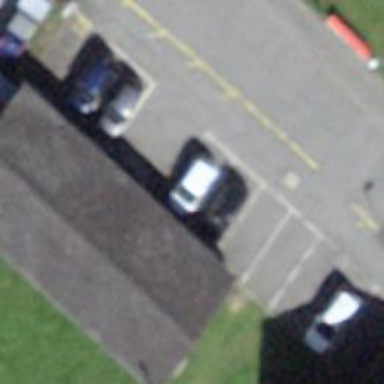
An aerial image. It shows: Street side parking area.